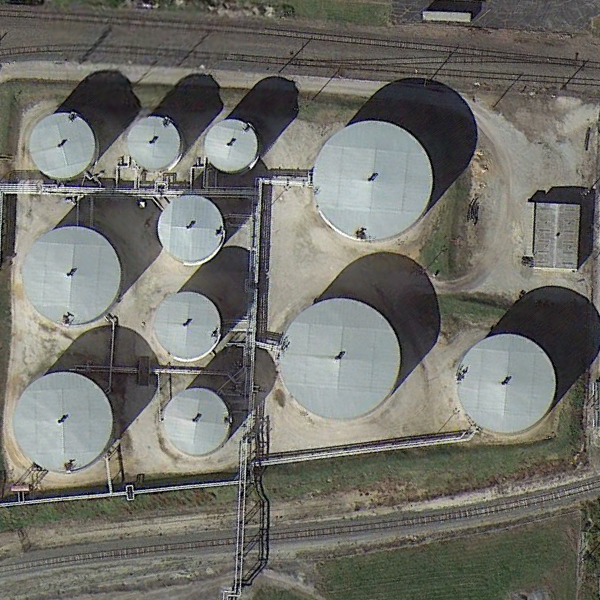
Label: StorageTanks